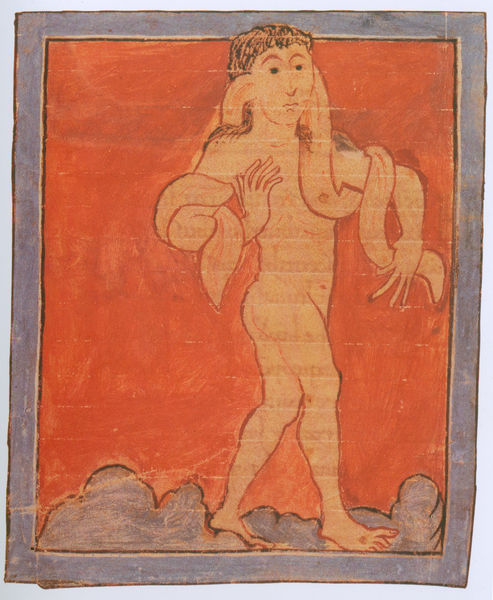
Titel: Cotton Ms Tiberius BV
Institution: England (Winchester) (London)
Schlagwörter: akt, blau, haut, mann, nackt, wolken, ocker, braun, finger, frau, grau, haar, mund, nase, orange, skizze, zeichnung, rot, tuch, wolke, beige, augen, rahmen, tragen, haare, augenbrauen, ohren, renaissance, schrift, abstrakt, violett, buch, schlicht, seite, schlange, picasso, gehend, fresko, mittelalterlich, komplementärkontrast, simplifiziert